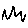
Label: zigzag